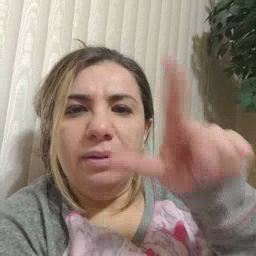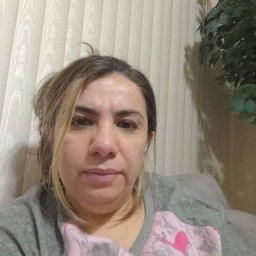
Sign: later